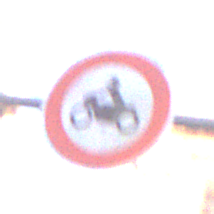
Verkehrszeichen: VerbotKraftraeder
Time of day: MorningAfternoon
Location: Outdoor (Urban)
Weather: PartlyCloudy
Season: NotSpecified
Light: Natural